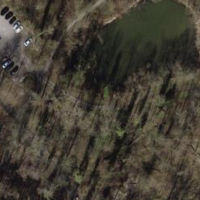
EUNIS habitat code: 41
Species observed at this site:
Pararge aegeria
Sturnus vulgaris
Turdus pilaris
Turdus viscivorus
Sciurus vulgaris